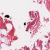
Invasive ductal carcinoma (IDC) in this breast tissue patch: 0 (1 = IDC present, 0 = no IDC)